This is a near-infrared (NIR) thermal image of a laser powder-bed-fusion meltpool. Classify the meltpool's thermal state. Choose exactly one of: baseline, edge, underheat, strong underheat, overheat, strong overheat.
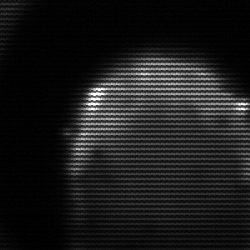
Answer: edge